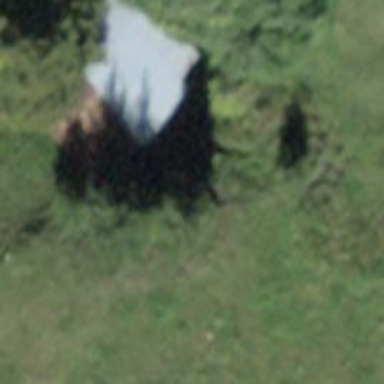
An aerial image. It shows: Rural barn.